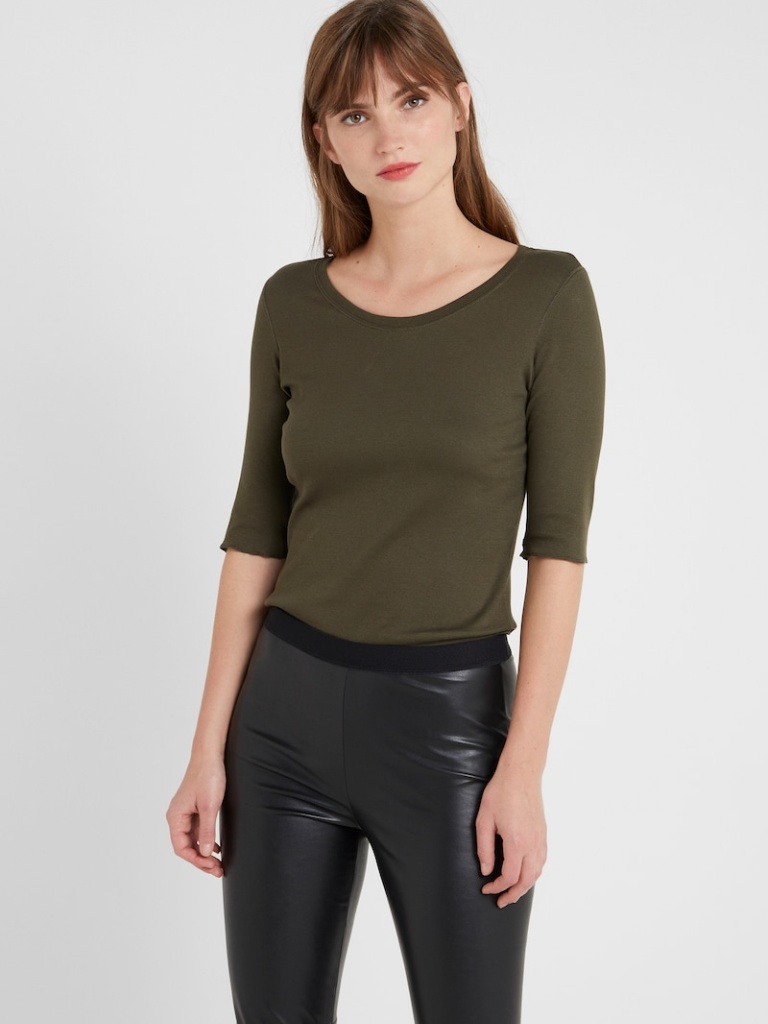
cotton tight short sleeve hip length Fully Tucked in crew t-shirt